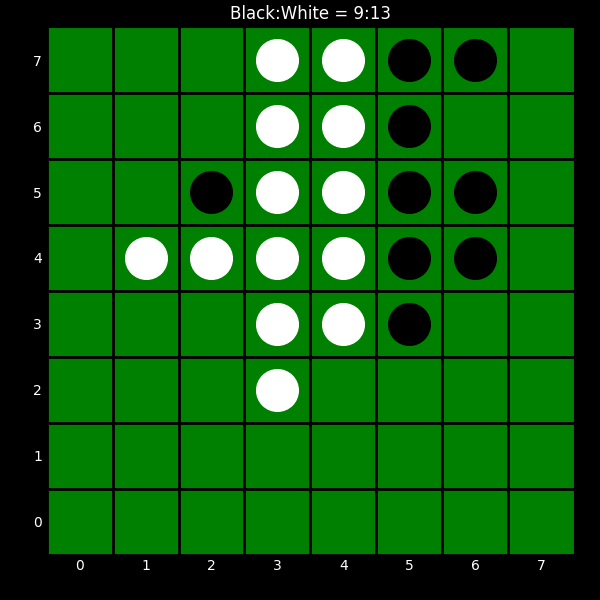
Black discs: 9
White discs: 13